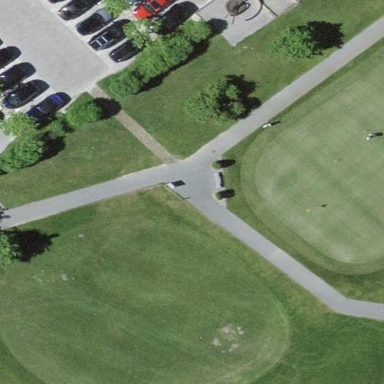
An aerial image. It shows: Grassy area designated as golf fairway.